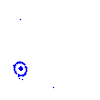
Particle: kaon